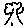
Label: tree